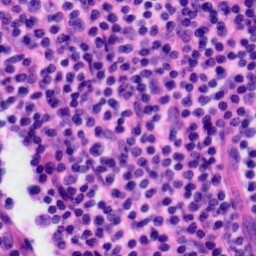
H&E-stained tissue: Tonsil